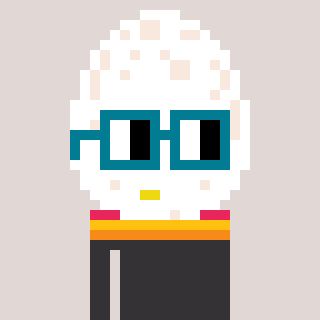
a pixel art character with square dark green glasses, a egg-shaped head and a grayscale-colored body on a warm background